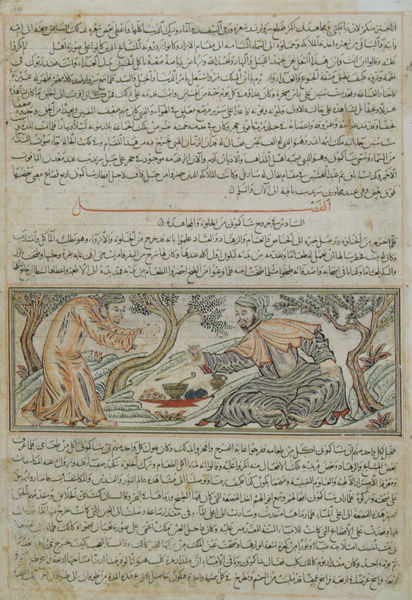
Titel: Sakyamuni bietet dem Teufel Früchte dar - aus dem Jami' al-tawarikh von Rashiduddin aus Tabriz
Künstler: Rashiduddin
Institution: Rashidiyya Foundation
Schlagwörter: baum, blau, blätter, kopf, laub, mann, umhang, wasser, aquarell, bäume, fluss, gelb, grün, landschaft, menschen, sitzen, braun, bunt, frau, männer, orange, schwarz, zeichnung, gras, obst, park, rot, wiese, malerei, alt, bart, mütze, bibel, falten, kragen, rahmen, schale, schüssel, stehen, tablett, teller, bild, gelehrte, hände, mühle, natur, gewand, kelch, sitzend, gewänder, blatt, wald, früchte, garten, farbig, schrift, zwei, pause, picknick, essen, kaffee, tasse, tee, schriftzeichen, oase, eng, tusche, moses, buch, gefäss, orient, orientalisch, religion, links, asien, seite, illustration, text, zeremonie, verhandlung, buchseite, pergament, besuch, arabisch, anbieten, mittelalter, landscahft, heilige, schriftstück, winden, heilig, indien, turban, arabien, islam, weise, grapik, handschrift, einladung, illsutration, coloriert, speise, buchmalerei, muslimisch, gewürz, koran, sure, mohammed, buddah, manuskript, farsi, arabische schrift, illumination, coloration, darreichen, buch arabisch, frot, arabica, golgatah, haueillustration, millustration